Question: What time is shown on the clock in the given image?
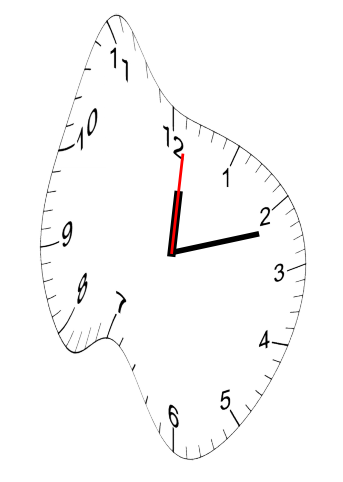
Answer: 12:12:01